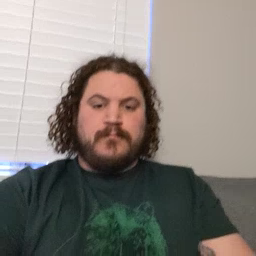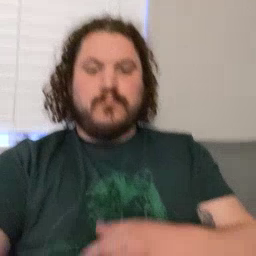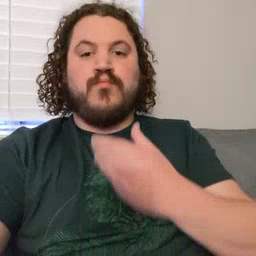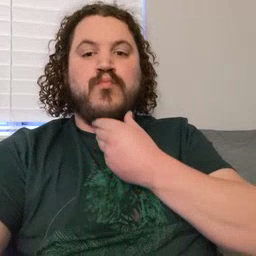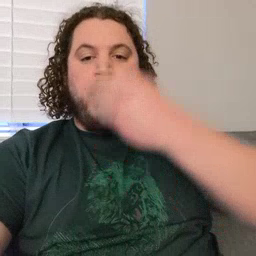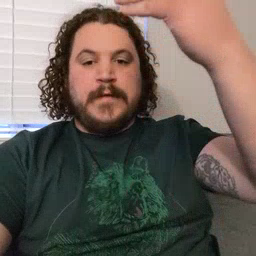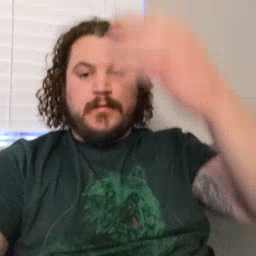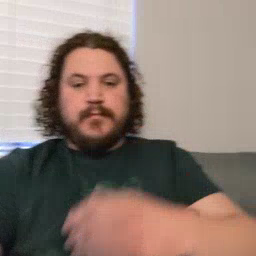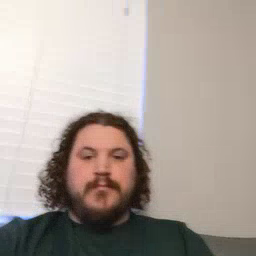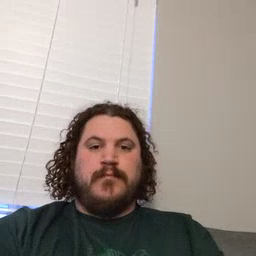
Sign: giraffe